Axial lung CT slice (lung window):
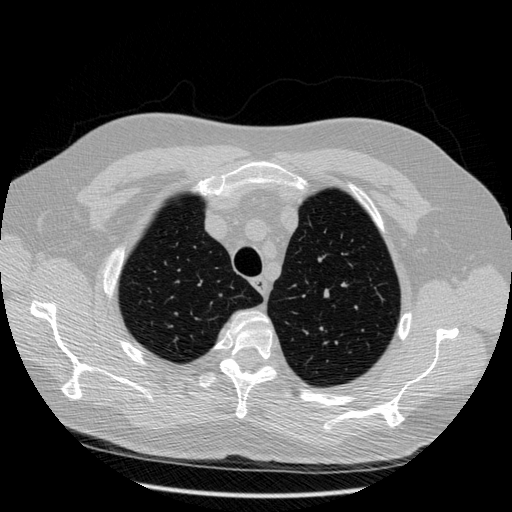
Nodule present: no